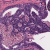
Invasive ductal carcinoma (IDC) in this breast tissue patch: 0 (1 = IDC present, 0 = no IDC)